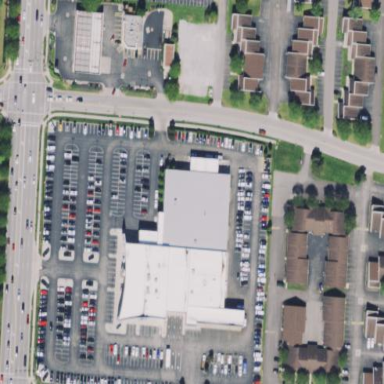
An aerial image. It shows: Commercial building housing car shop.